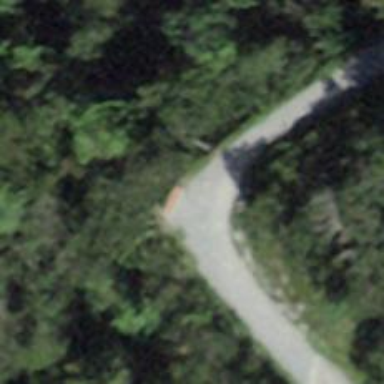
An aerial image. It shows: Bench for seating.